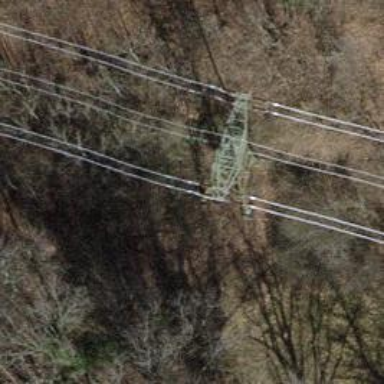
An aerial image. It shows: Lattice structure tower.